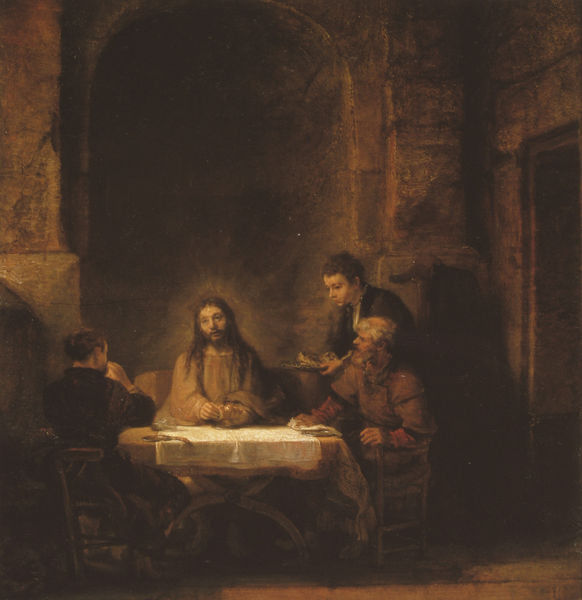
Titel: Christus in Emmaus
Künstler: Rembrandt
Standort: Paris
Institution: Louvre
Schlagwörter: dunkel, gemälde, mann, schatten, weiß, gelb, abend, braun, discussion, frau, licht, männer, raum, stuhl, stühle, tisch, tische, tür, zimmer, gebäude, haus, tuch, gespräch, bart, wand, architektur, barock, diener, rembrandt, stein, tablett, holland, hände, tischdecke, tischtuch, gold, haare, decke, locken, bogen, mauer, rundbogen, essen, gäste, sprechen, barbe, brun, glatze, homme, jaune, marron, brot, keller, nische, gewölbe, religion, strahlen, geld, blanc, noir, erkenntnis, bedienung, speisen, beten, mahl, schein, fisch, heiligenschein, leintuch, nimbus, christus, jesus, jesus christus, brief, assis, blanche, chaise, chambre, rouge, sombre, kapelle, abendmahl, femme, jünger, heilig, maria, christ, clair obscur, lumière, ombre, bote, orange, nuit, vieillard, plateau, marie, intérieur, arcade, architecture, arc, arche, porte, église, brune, brechen, glorie, vieux, freunde, voute, aura, garcon, nimus, rayon, apotres, manger, table, zöllner, letztes abendmahl, baroque, dieu, hare, reunion, hommes, moreau, niche, salle, clair, jasus, saint, emmaus, bible, famille, gents, chaises, repas, emaus, joseph, regard, cene, saints, chrisus, assise, brille, jesu, aureole, nappe, marta, serviteur, abside, bewirtet, christe, emau, mahzeit, nape, nimbe, obscurite, prier, religio, saintete, vieux testament, ünger, brotbrechen, lichtumflossen, emausjünger, emausmahl, gang nach emaus, strahlennimus, serveur, diner, crypte, art chretien, kapelle jesus abendmagl, pénombre, alcove, veillard, ]]chaise, chais, briller, repad, taverne, rayonner, repa, reaps